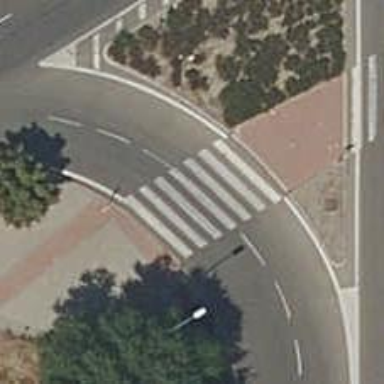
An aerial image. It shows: Marked road crossing with visible crossing markings.